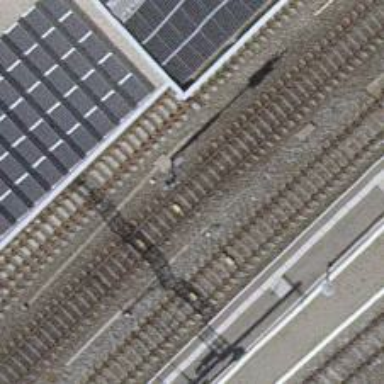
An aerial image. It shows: Railway signal.